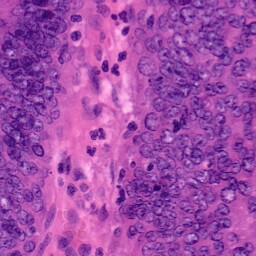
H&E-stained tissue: Colon